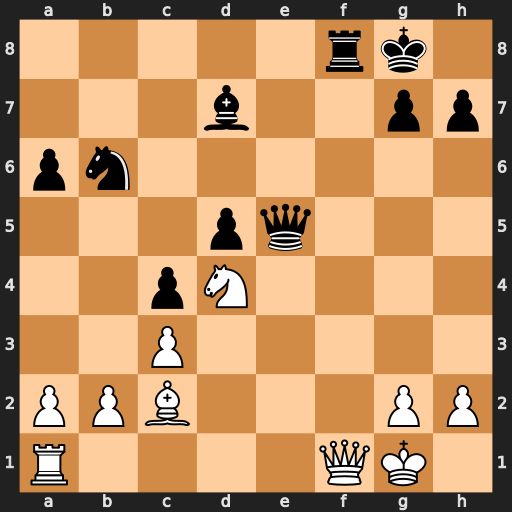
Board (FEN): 5rk1/3b2pp/pn6/3pq3/2pN4/2P5/PPB3PP/R4QK1
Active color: w
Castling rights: -
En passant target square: -
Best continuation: Bxh7+ Kxh7 Qxf8